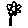
Label: flower